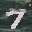
Label: 7